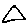
Label: triangle